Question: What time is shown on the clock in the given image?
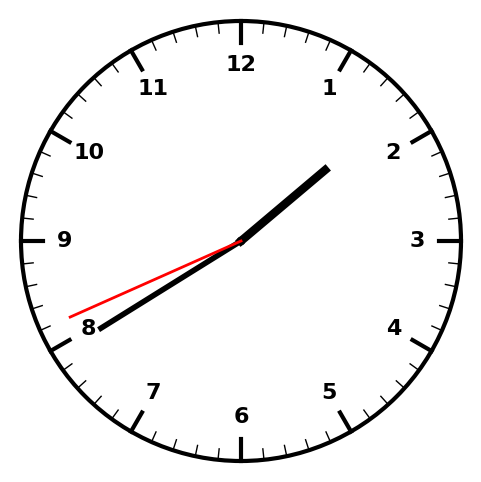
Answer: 01:39:41